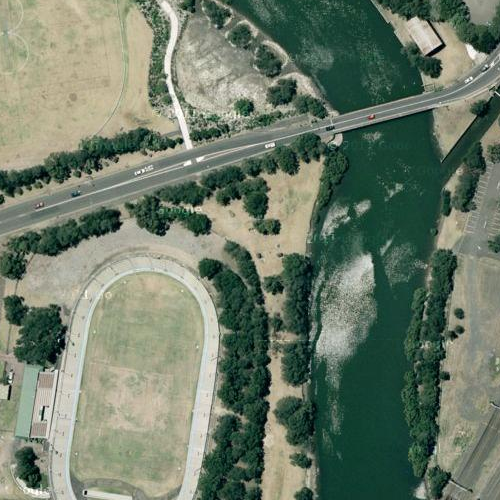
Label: sydney